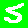
Digit: 5